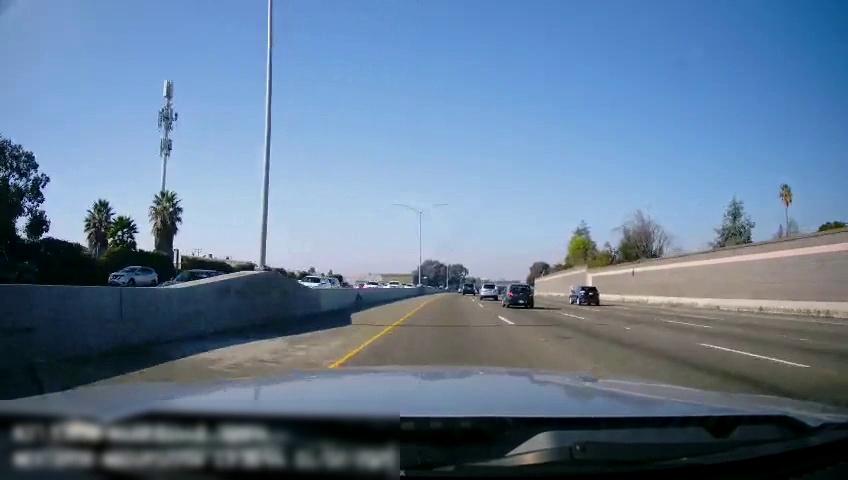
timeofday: Day
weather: Sunny
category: Drivable Space
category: Vehicles | SUV
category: Vehicles | SUV
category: Vehicles | SUV
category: Vehicles | SUV
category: Vehicles | SUV
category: Vehicles | SUV
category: Vehicles | SUV
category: Vehicles | SUV
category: Vehicles | SUV
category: Vehicles | SUV
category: Lanes | Current Lane
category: Lanes | Current Lane
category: Lanes | Alternate Lane
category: Lanes | Alternate Lane
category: Lanes | Alternate Lane
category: Lanes | Alternate Lane